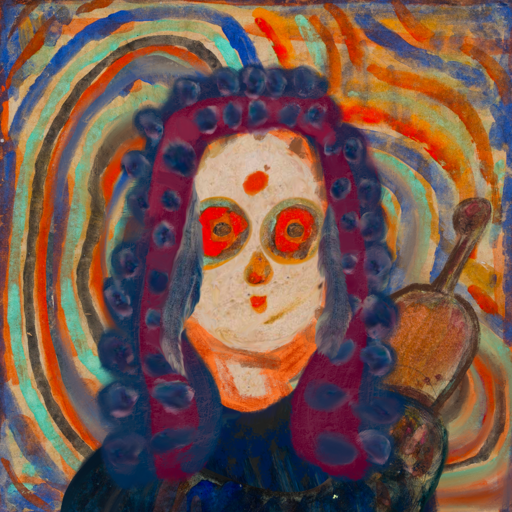
Background: Sisters, Head And Neck Front: Rupkatha, Face Front: Sisters, Bust: Pipe, Hair Front: Hill_Girl, Head Accessory: Blank, Second Necklace: Blank, Necklace: Blank, Baby: Blank